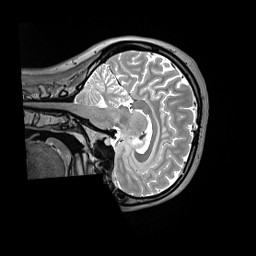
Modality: T2w
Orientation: sagittal
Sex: female
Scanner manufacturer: siemens
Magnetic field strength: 3 T
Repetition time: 3 s
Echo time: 0.409 s